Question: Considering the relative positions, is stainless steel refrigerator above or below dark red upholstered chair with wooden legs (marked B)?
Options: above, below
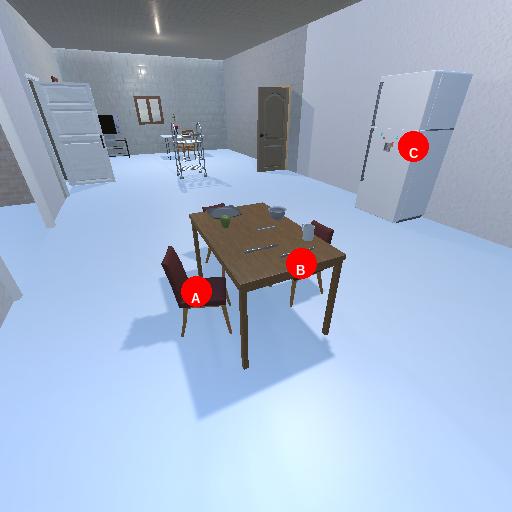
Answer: above